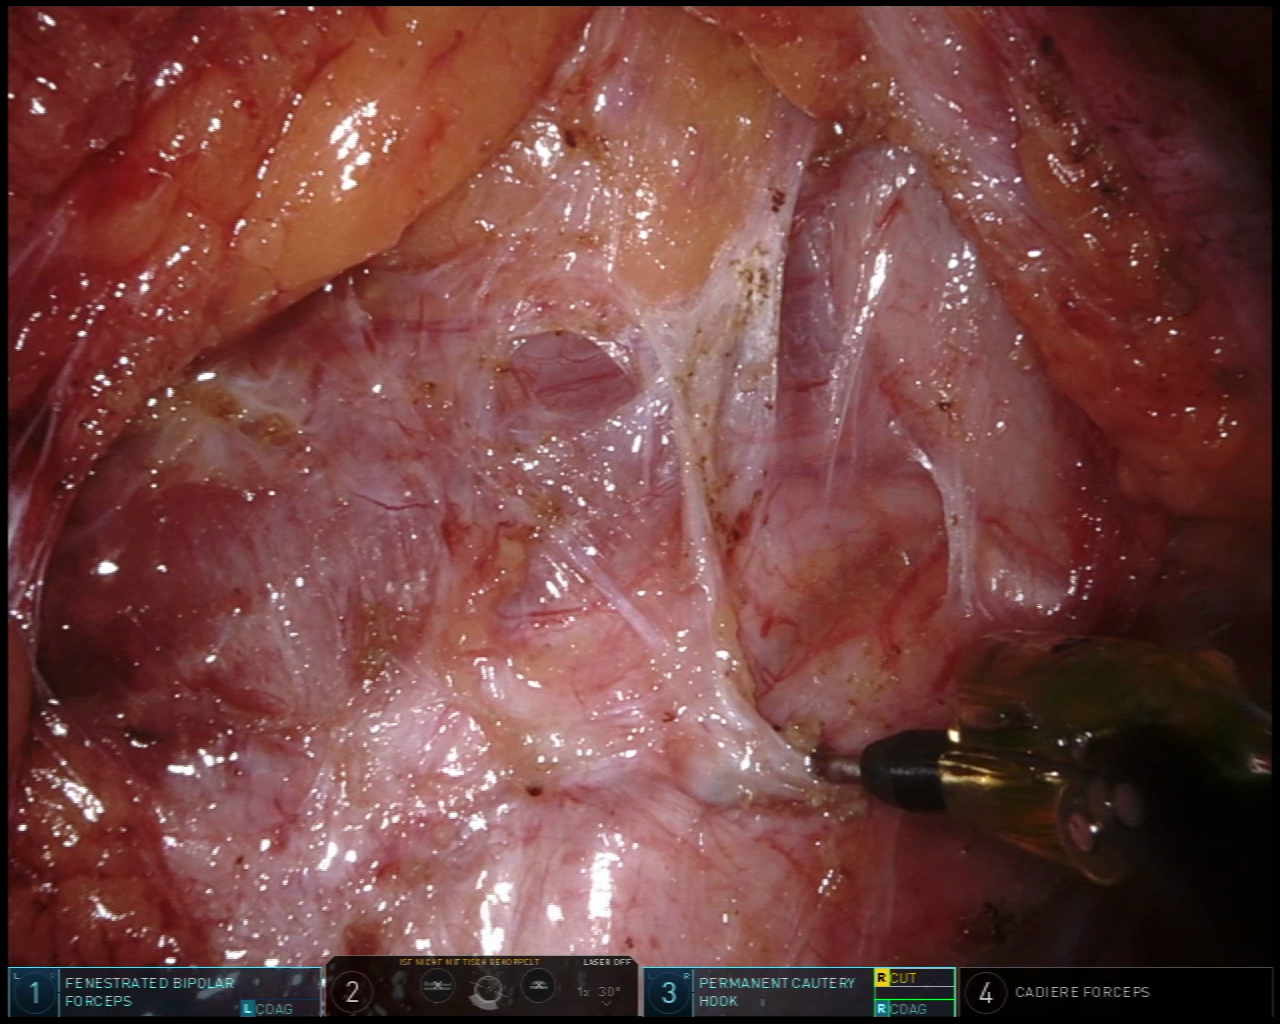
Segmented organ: ureter
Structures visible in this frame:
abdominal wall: no
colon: no
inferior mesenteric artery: no
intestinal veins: no
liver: no
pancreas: no
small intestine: no
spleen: no
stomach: no
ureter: yes
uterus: no
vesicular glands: no